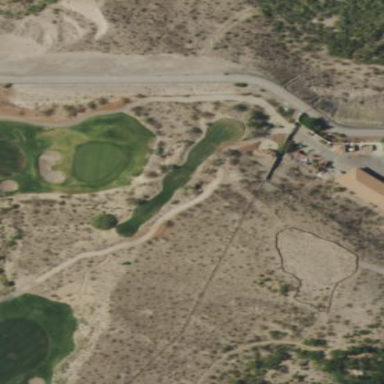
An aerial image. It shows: Grassy area designated as golf fairway.